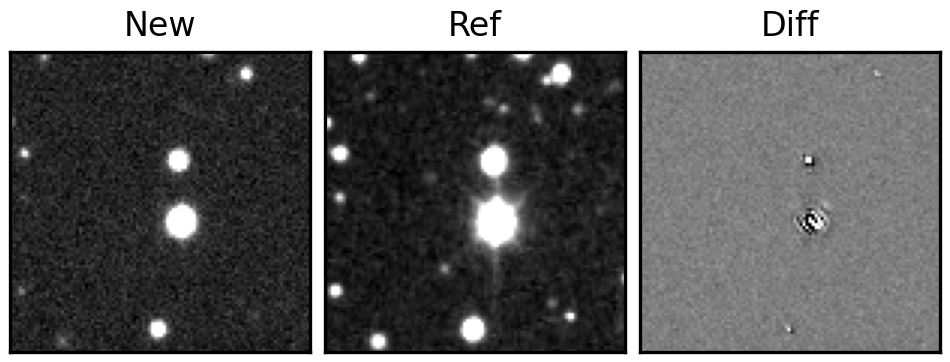
Label: bogus